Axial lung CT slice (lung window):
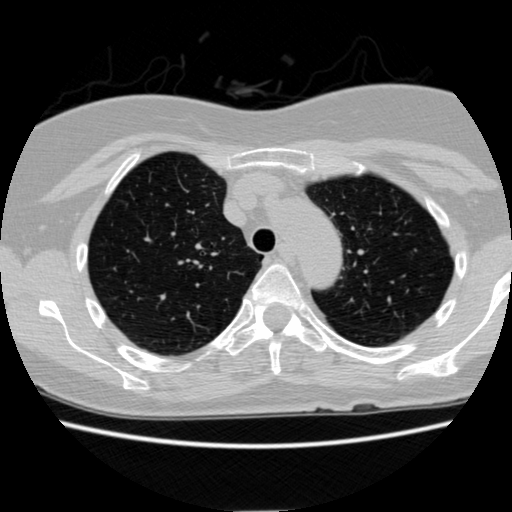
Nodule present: no